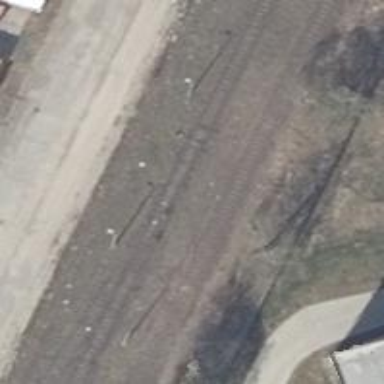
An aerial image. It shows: Railway spur service.